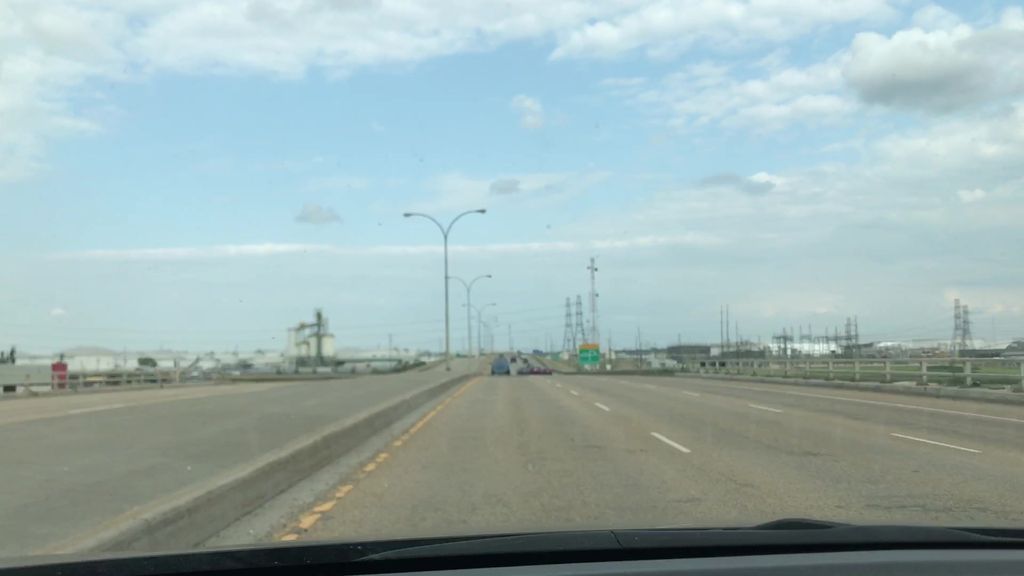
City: edmonton